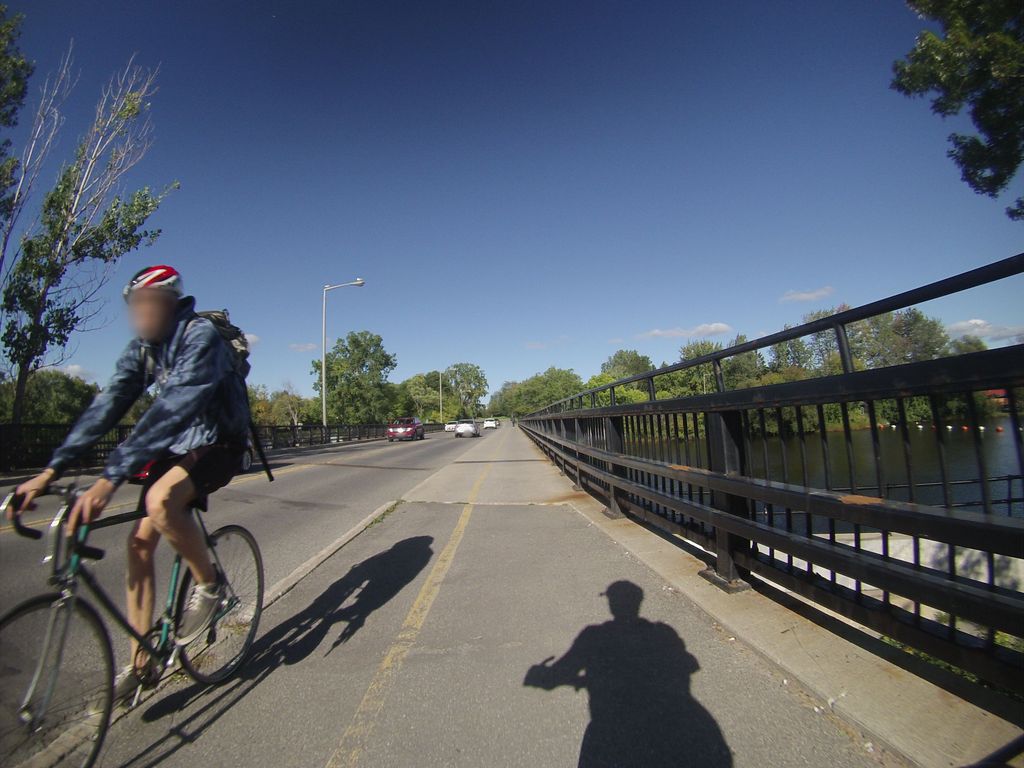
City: ottawa-gatineau